二年级 · 组合数学
元在三张纸上各写了一个大字, 凤把纸都吹到了地上。你知道元元写的字可以怎么排列吗？分别在横线上写一写。（10 分）

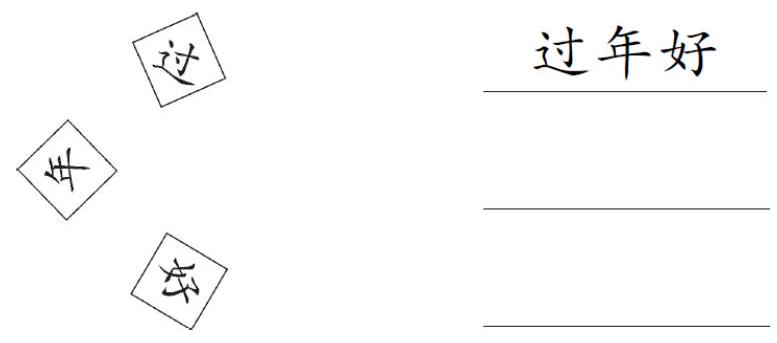
答案: 好年 好过年好年过

年好过 年过好